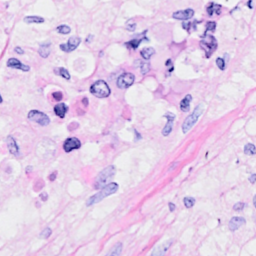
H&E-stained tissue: Breast